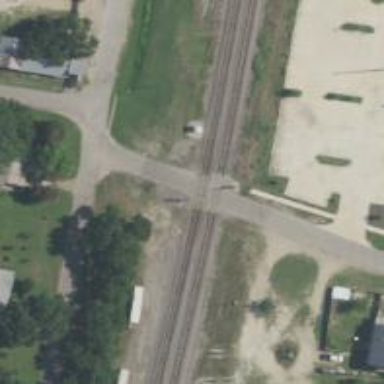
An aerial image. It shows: Railway level crossing.